Field crop: maize
Growth stage: 2
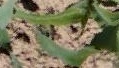
Species: maize